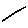
Label: line